Field crop: maize
Growth stage: 2
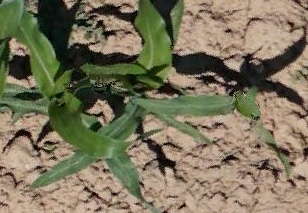
Species: maize